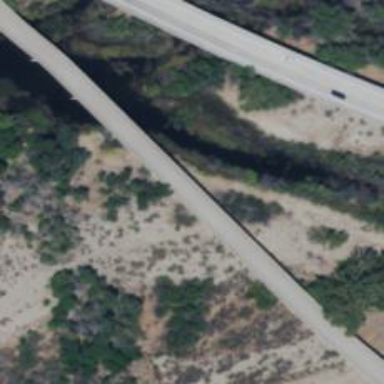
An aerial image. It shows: Service road that includes bridge.